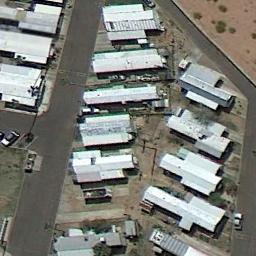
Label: mobile_home_park